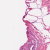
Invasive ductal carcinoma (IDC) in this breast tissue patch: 0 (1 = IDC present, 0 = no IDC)